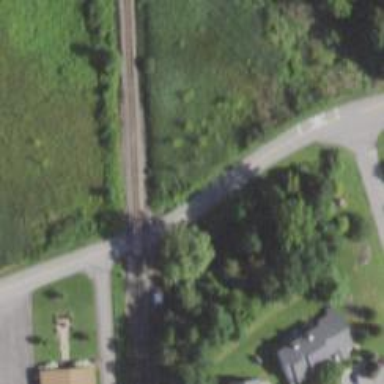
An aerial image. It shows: Level crossing with lights and barriers.